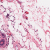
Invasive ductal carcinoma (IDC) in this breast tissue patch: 0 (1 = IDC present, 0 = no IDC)